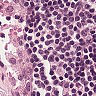
Metastatic tissue present: no